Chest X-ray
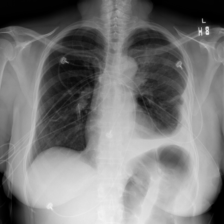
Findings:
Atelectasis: negative
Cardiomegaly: negative
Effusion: negative
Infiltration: negative
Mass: negative
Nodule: negative
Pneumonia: negative
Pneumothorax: negative
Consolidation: negative
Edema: negative
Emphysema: negative
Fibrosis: negative
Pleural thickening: negative
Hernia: negative